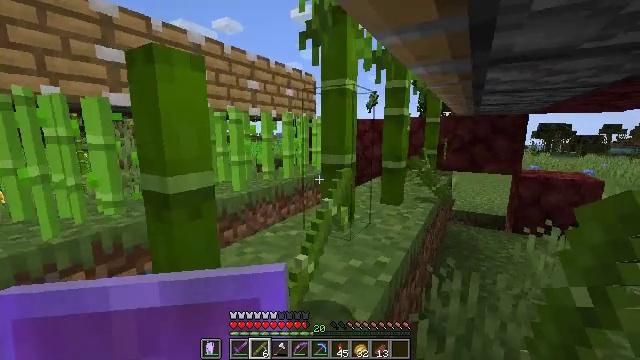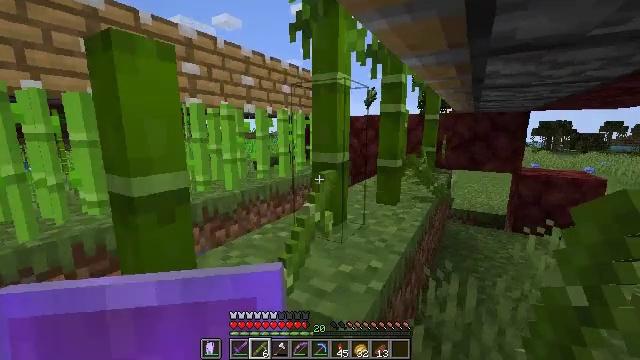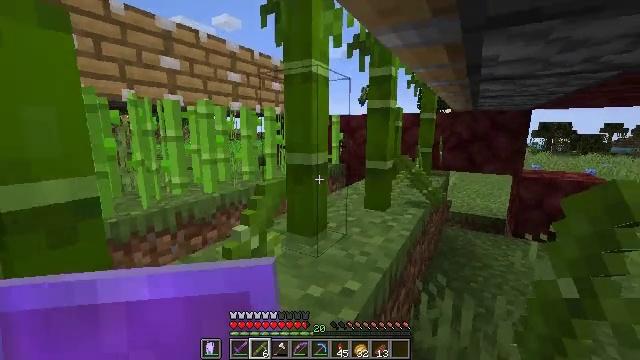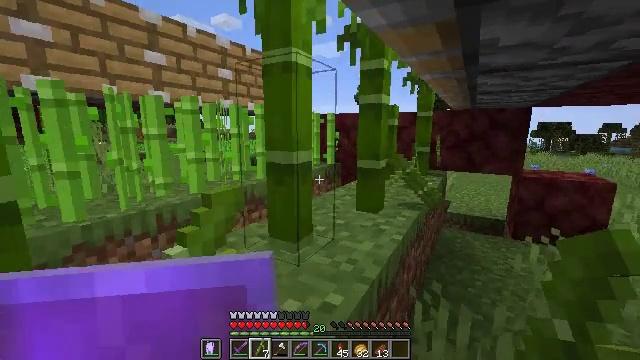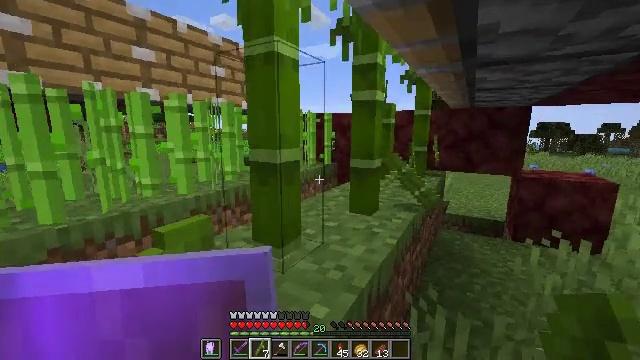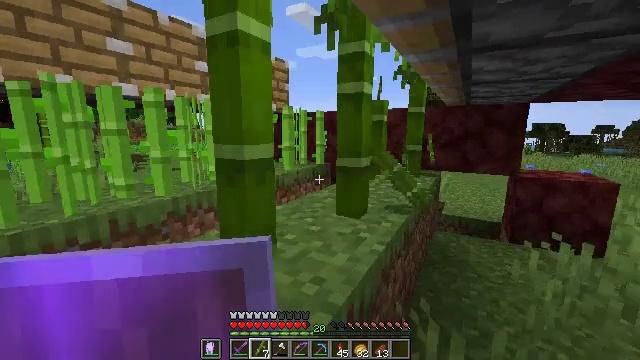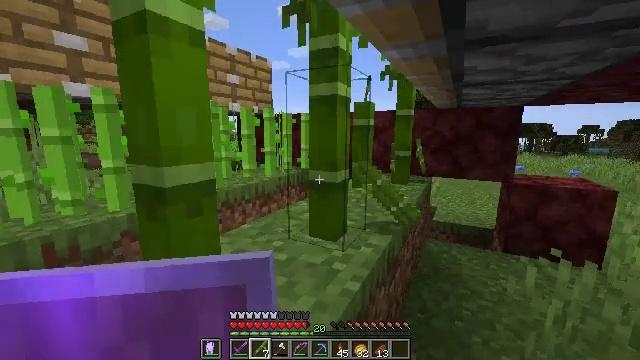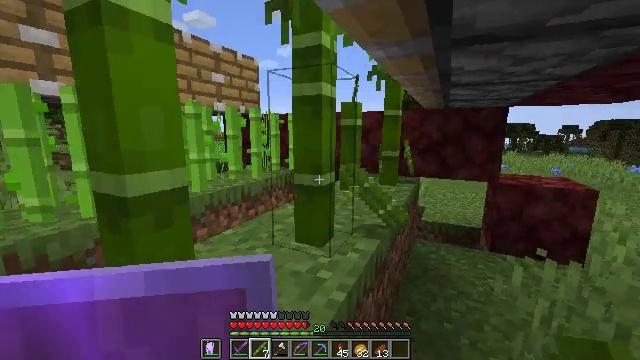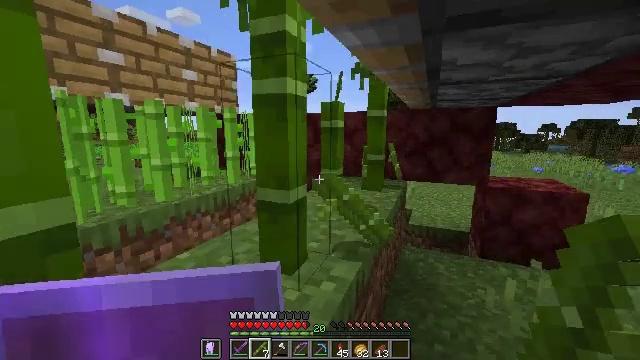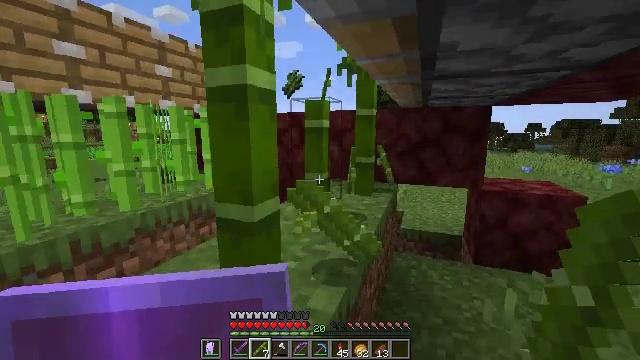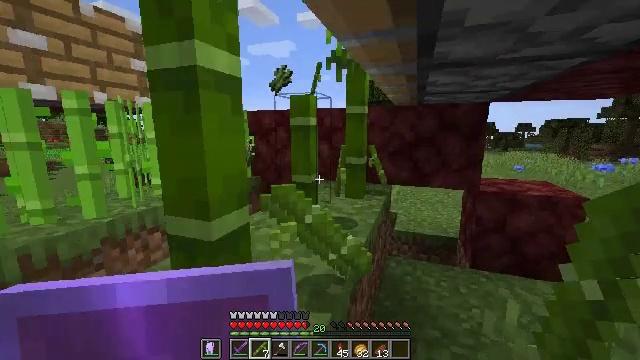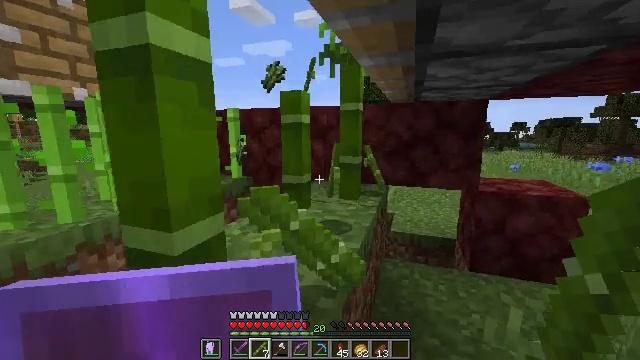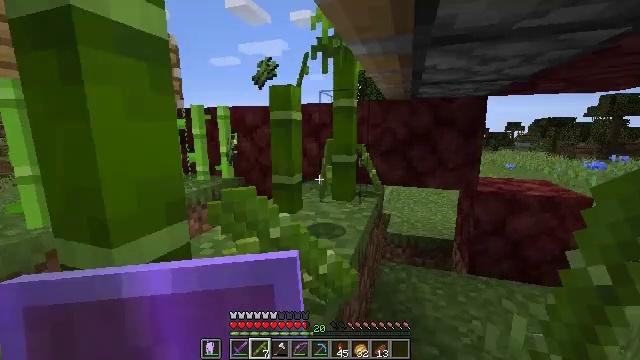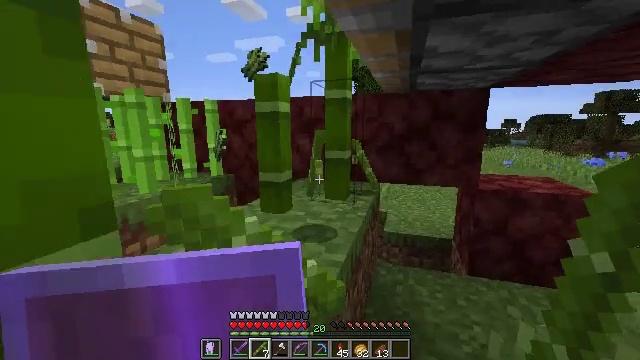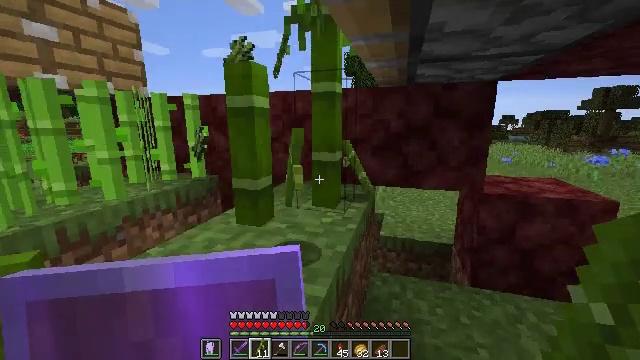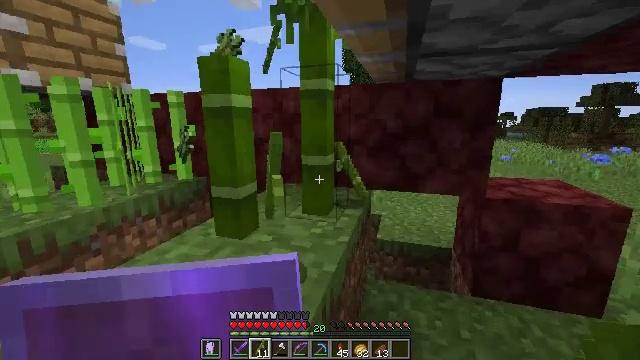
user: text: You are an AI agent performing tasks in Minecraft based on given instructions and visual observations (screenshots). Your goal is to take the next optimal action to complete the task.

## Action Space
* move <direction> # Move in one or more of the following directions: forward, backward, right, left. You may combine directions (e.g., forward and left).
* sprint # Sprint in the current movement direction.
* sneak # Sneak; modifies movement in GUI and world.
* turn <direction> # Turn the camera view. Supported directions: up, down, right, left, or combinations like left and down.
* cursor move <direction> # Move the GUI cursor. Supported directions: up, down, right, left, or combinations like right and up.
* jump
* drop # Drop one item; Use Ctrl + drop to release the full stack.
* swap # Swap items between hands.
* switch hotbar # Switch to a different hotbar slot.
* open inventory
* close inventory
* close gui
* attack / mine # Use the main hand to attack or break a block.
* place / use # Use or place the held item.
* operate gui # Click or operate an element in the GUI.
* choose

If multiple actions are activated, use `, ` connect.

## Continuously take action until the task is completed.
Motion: motion action
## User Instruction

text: Drop a bamboo.
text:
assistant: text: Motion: move forward
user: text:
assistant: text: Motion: move forward
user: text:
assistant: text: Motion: move forward
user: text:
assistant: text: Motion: move forward
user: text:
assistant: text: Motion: move forward
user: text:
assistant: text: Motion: move forward, turn right
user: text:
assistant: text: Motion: move forward, turn right
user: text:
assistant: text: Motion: move forward, turn right
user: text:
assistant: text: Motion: move forward, turn right
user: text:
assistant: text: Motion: move forward, turn right
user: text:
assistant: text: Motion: move forward
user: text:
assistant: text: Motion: move forward
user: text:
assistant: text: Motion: move forward
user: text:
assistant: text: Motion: move forward
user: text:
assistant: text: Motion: move forward
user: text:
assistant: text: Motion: move forward
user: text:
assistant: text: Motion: move forward
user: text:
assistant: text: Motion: move forward
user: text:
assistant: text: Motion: move forward
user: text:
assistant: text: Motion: move forward
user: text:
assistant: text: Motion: move forward, turn down
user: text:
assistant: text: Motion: move forward, turn down
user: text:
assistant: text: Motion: move forward, turn right and down
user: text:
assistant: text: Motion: move forward, turn right and down
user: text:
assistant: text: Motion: move forward and move right, turn right and down
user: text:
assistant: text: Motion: move forward and move right, turn right and down
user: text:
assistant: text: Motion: move forward and move right, turn right and down
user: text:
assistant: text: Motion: move forward and move right, turn right
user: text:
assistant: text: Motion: move forward and move right, turn right
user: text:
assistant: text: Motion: move forward and move right, turn right